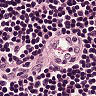
Metastatic tissue present: no